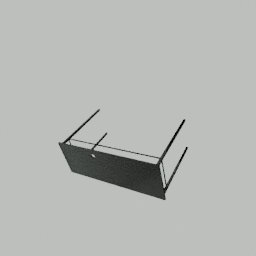
Label: furniture